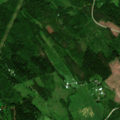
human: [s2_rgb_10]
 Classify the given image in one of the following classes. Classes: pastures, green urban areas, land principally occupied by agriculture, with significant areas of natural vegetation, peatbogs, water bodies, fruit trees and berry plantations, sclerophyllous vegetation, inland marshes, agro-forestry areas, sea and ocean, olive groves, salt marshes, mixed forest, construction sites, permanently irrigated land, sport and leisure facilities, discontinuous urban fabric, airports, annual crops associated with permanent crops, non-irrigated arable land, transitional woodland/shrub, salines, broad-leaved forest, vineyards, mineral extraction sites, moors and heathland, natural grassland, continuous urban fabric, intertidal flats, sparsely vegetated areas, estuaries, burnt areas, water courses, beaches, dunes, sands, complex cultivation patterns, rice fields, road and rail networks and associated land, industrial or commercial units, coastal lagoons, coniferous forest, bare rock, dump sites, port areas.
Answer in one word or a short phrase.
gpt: non-irrigated arable land, broad-leaved forest, mixed forest